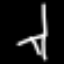
Label: chair